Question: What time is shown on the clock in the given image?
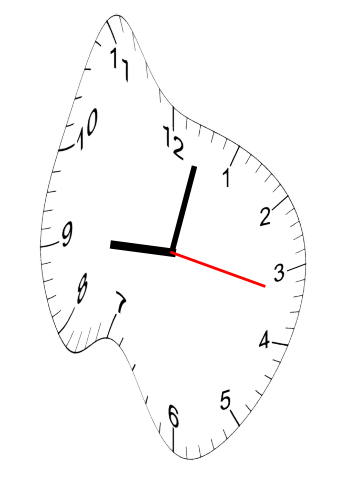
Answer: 09:02:17